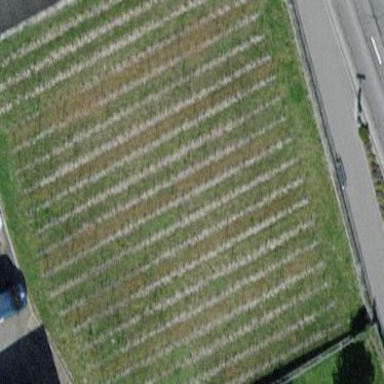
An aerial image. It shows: Vineyard.